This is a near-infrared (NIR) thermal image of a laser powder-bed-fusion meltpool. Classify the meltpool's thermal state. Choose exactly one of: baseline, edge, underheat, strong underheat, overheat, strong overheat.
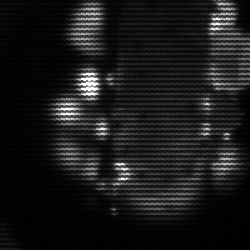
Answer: strong underheat